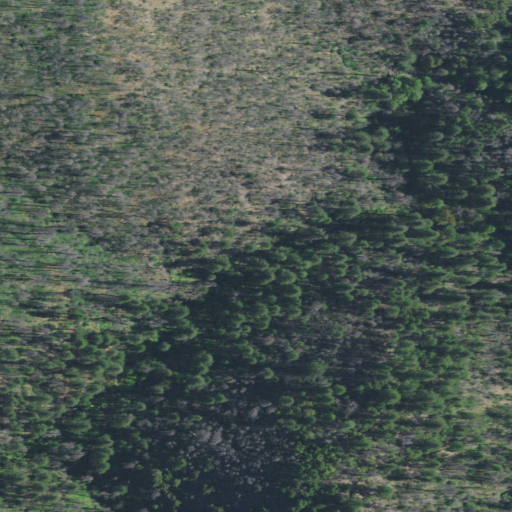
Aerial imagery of valley in California named Crawfish Gulch containing shrub, evergreen forest, and grassland